Interaction volume radius: 5 \u00c5
Interaction volume height: 35 \u00c5
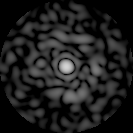
Disorder parameter: 0.815